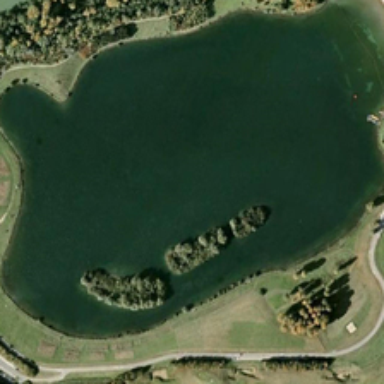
A blue green pool with open space .